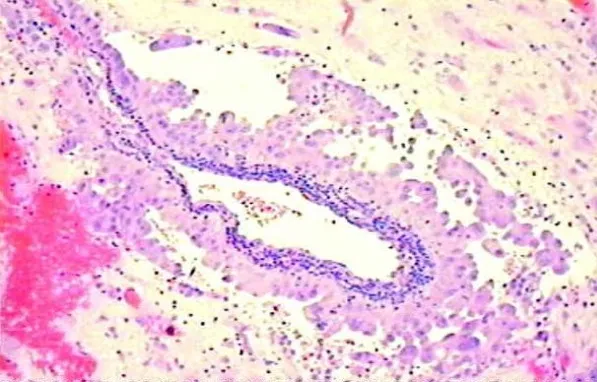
CT guided biopsy of adrenal lesions, showing malignant adenocarcinoma cells.
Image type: pathology (h&e)